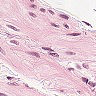
Metastatic tissue present: no